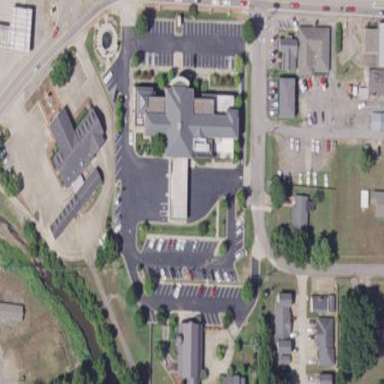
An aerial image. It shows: Bank building.